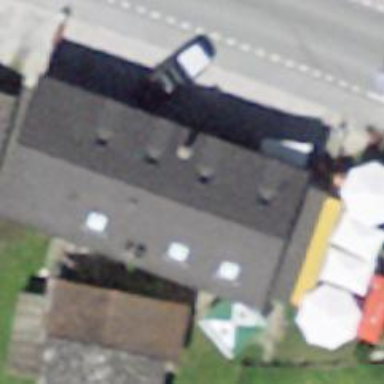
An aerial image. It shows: Restaurant.